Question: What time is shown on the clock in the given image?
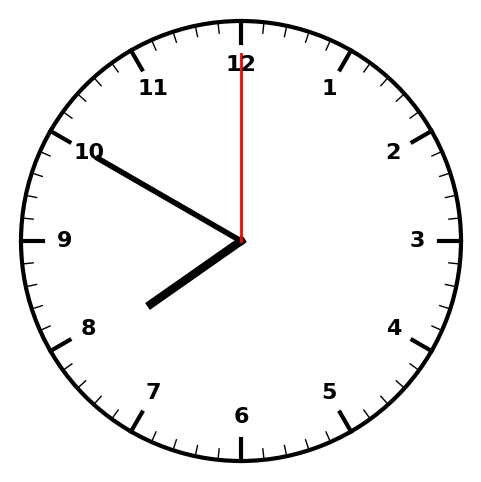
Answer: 07:50:00